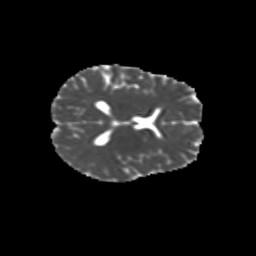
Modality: MD
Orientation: axial
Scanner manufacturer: siemens
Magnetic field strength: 3 T
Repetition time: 9.2 s
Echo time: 0.084 s